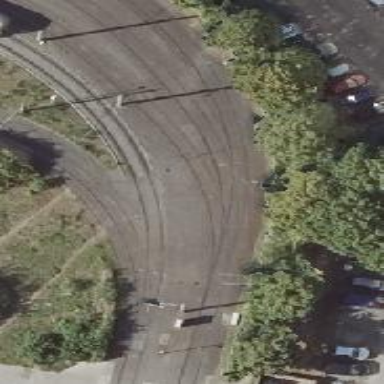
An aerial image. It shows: Railway switch with the turnout on the left side.